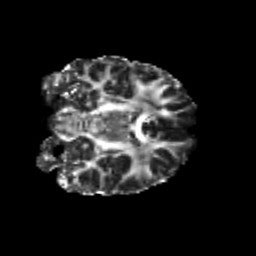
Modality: FA
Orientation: coronal
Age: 25
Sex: female
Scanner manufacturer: siemens
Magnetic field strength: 3 T
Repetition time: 3.5 s
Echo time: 0.104 s